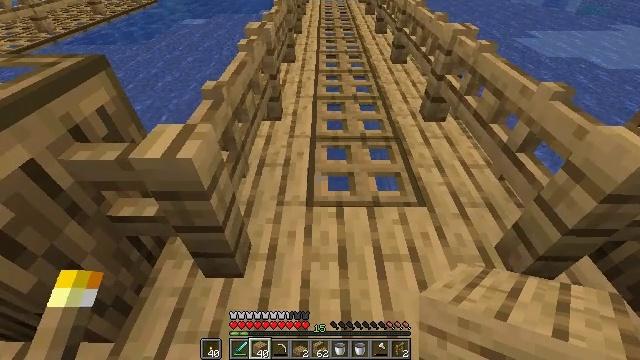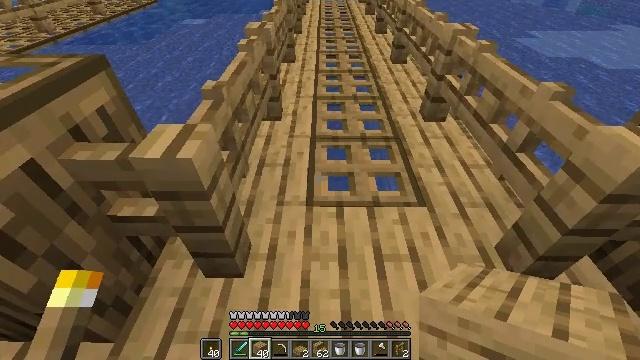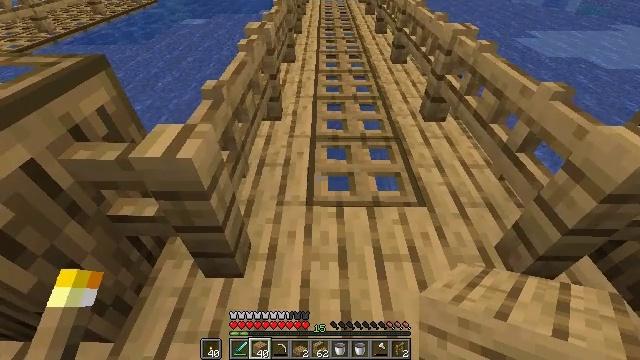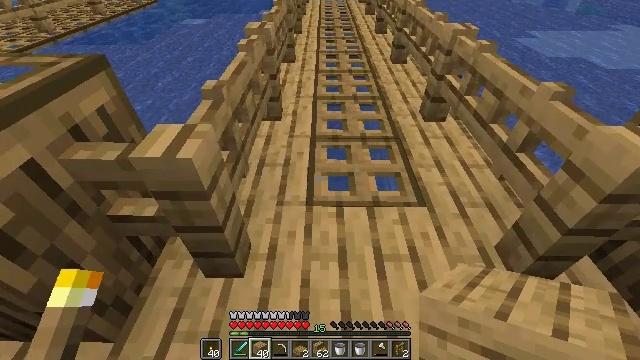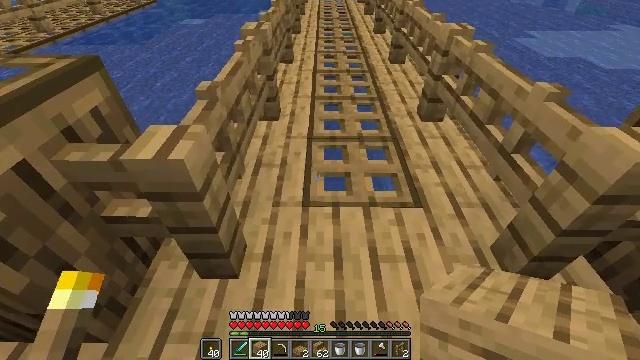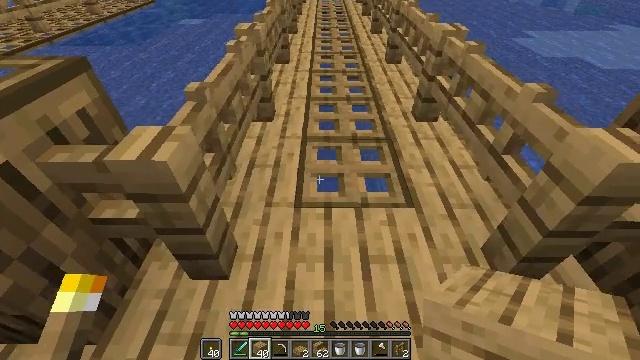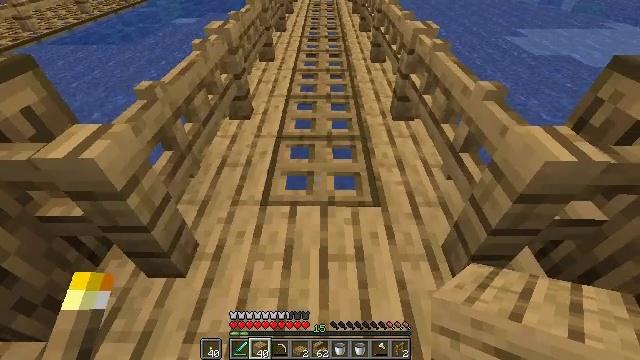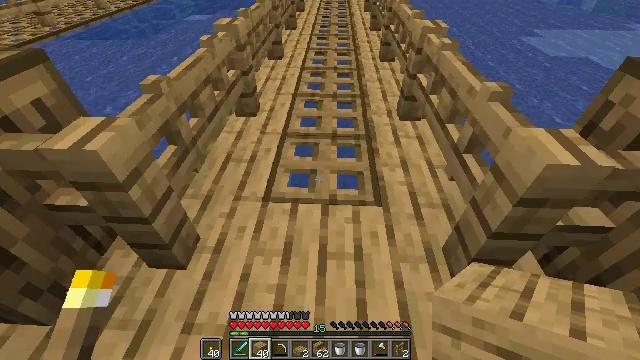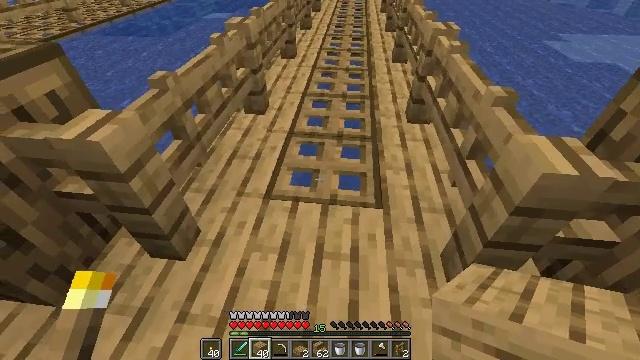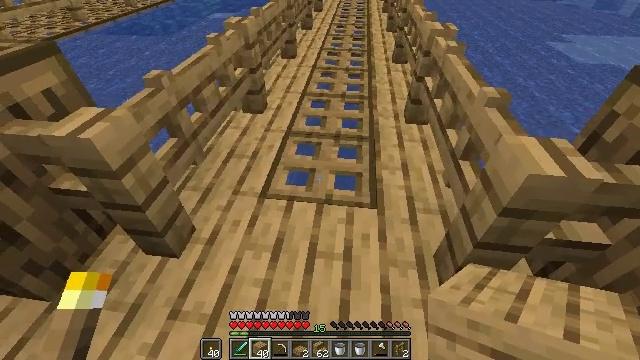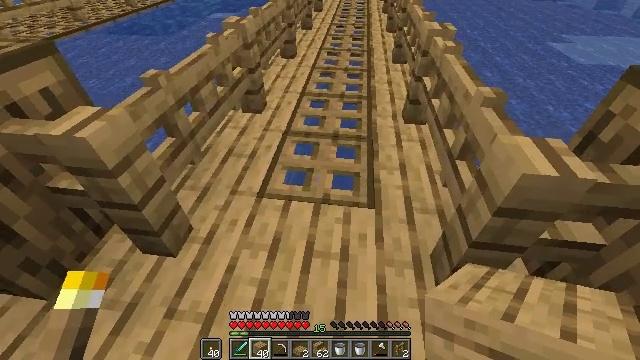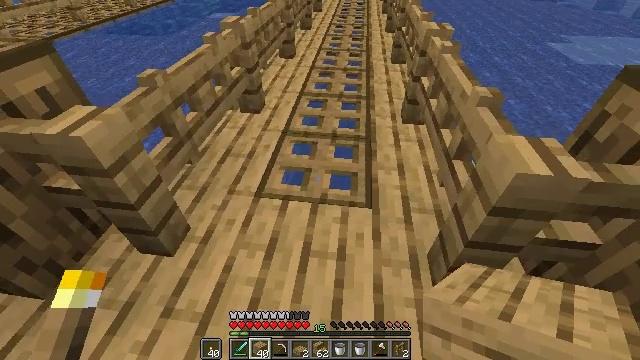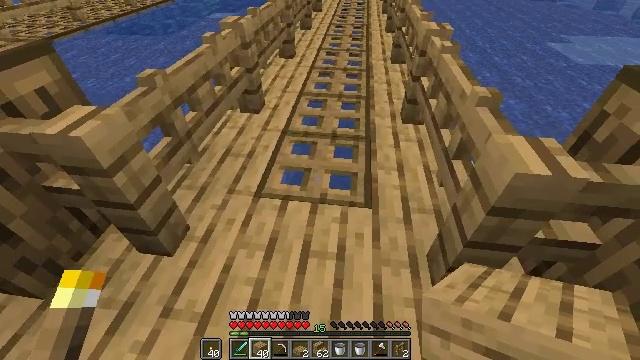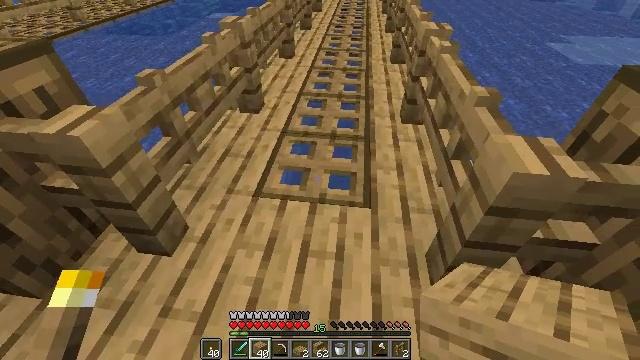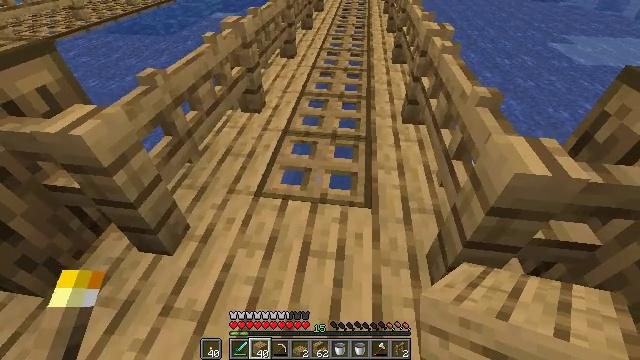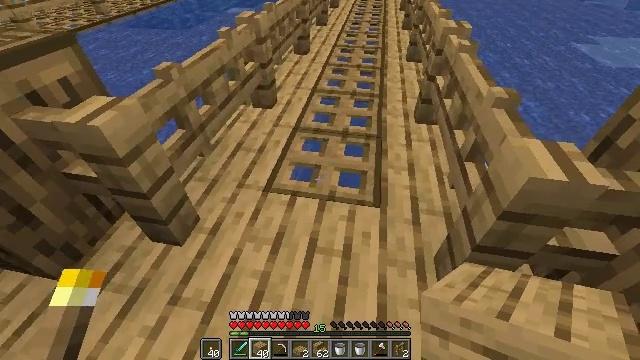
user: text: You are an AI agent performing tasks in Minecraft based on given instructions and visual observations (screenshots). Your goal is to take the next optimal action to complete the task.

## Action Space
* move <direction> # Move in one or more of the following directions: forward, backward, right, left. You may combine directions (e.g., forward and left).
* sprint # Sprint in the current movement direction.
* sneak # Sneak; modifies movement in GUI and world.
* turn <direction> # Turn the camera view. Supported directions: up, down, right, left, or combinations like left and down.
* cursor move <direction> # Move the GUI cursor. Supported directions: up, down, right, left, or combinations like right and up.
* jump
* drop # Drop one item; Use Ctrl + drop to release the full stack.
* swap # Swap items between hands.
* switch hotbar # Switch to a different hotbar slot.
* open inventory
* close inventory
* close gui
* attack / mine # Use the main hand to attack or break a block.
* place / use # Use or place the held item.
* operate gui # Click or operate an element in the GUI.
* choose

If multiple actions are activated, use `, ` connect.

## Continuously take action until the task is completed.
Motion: motion action
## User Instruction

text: Mine the oak trapdoor.
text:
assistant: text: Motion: no_op
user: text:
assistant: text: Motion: no_op
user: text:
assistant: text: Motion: no_op
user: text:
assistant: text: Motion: move right
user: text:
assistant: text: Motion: move right
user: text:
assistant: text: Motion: move right
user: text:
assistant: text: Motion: turn left
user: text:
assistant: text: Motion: turn left
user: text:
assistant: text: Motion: no_op
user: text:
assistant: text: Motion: no_op
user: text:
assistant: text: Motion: no_op
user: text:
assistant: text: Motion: no_op
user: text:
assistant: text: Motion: no_op
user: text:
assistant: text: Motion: no_op
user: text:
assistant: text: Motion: turn left
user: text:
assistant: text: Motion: turn left and down
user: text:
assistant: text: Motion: turn left and down
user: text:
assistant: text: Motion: turn left
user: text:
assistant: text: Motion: turn left
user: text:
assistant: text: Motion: turn left
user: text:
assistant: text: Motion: turn left
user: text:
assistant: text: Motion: turn left
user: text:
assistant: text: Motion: turn left
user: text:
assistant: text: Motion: turn left
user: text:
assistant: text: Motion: turn left
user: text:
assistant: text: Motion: no_op
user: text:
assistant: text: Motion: no_op
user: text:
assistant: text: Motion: no_op
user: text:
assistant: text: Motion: no_op
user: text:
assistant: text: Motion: no_op